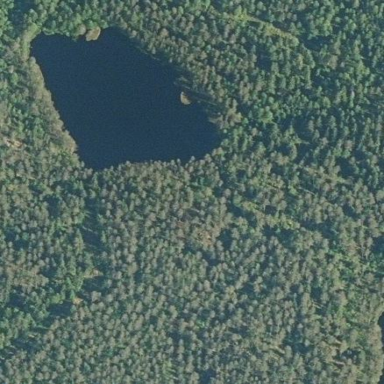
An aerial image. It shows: Peaceful pond surrounded by nature.